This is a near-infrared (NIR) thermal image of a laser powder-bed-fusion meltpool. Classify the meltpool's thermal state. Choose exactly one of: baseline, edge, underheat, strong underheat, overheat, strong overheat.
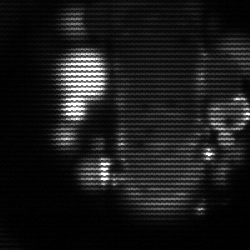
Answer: strong underheat